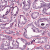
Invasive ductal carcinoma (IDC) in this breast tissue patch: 1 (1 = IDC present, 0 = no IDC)